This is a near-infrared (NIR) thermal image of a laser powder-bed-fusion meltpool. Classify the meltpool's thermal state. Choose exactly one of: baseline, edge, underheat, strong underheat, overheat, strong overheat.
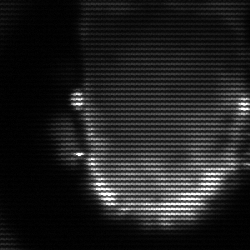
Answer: baseline